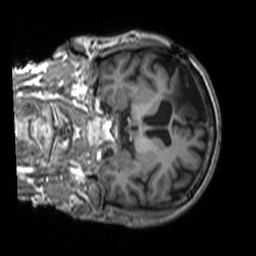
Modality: T1w
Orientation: coronal
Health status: ill
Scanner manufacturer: siemens
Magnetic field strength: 3 T
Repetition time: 1.7 s
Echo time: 0.00253 s